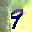
Label: 9